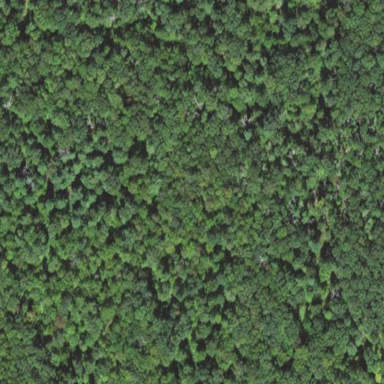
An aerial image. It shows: Mixed leaf woodland.